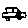
Label: car